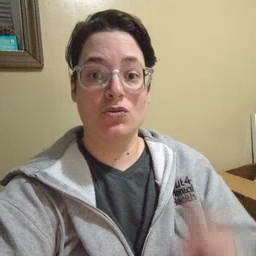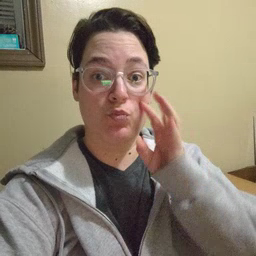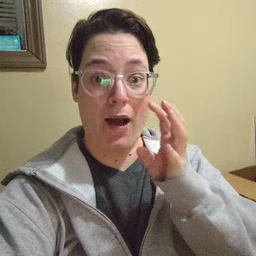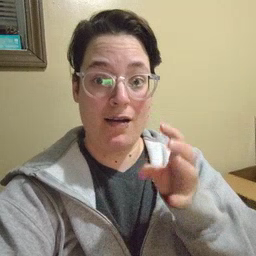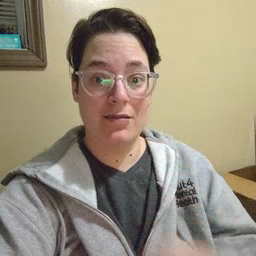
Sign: cry